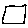
Label: square